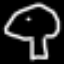
Label: mushroom